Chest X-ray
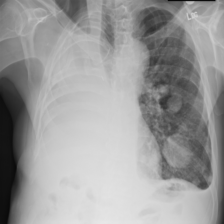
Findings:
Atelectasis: negative
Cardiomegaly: negative
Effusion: positive
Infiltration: negative
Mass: negative
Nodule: positive
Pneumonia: negative
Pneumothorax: negative
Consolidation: negative
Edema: negative
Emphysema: negative
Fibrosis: negative
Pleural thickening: negative
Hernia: negative